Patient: sex F, age 41
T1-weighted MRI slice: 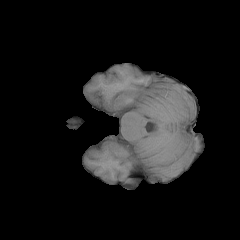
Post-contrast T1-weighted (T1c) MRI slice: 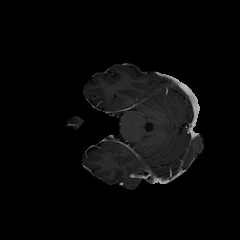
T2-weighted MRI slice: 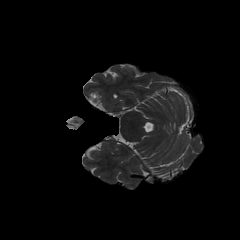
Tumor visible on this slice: no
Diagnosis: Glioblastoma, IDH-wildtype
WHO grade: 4